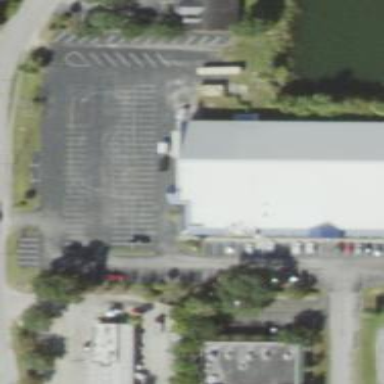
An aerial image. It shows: Building with bowling alley inside.